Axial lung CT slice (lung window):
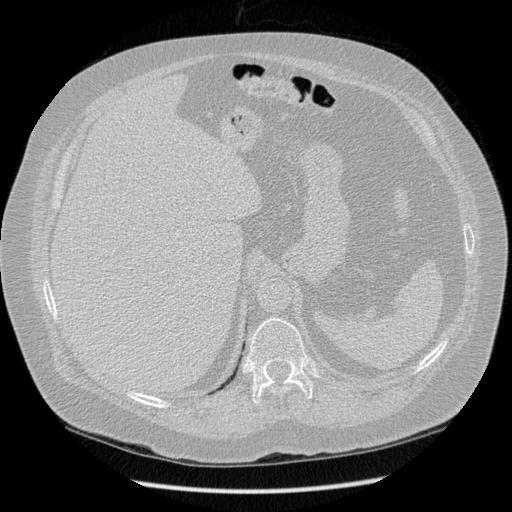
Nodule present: no